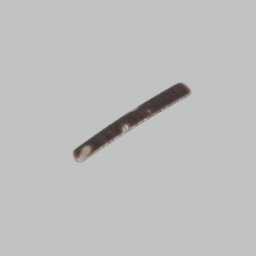
Label: animals